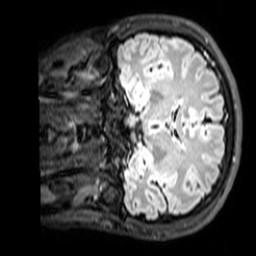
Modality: T1w
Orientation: coronal
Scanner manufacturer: philips
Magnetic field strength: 3 T
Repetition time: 4.8 s
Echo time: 0.2586 s